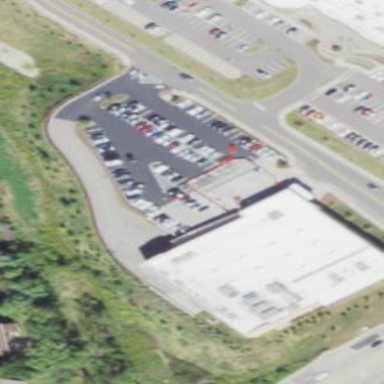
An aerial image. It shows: Supermarket building.